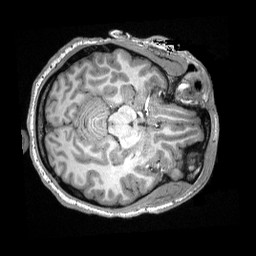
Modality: T1w
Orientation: axial
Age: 18
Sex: female
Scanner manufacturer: siemens
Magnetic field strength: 3 T
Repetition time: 2.3 s
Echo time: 0.00308 s